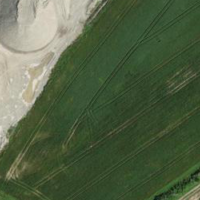
EUNIS habitat code: 56
Species observed at this site:
Falco tinnunculus